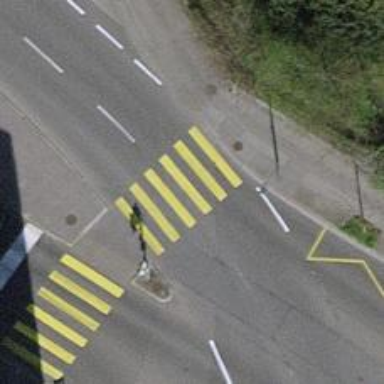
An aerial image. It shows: Road crossing with traffic signals.